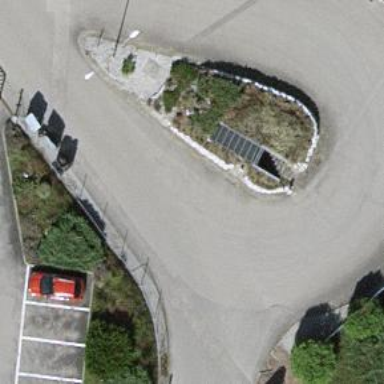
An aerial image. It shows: Residential road with asphalt surface.